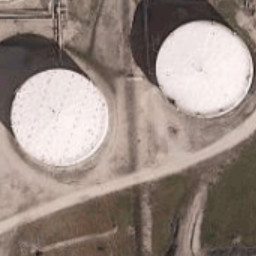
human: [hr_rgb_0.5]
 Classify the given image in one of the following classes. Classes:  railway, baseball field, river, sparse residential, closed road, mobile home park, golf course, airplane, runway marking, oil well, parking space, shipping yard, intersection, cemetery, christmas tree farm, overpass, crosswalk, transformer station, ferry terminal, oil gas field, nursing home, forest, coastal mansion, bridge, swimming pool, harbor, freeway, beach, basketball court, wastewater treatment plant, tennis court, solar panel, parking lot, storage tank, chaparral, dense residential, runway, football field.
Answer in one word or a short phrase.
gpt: storage tank